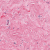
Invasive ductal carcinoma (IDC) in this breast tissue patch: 0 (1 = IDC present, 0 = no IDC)